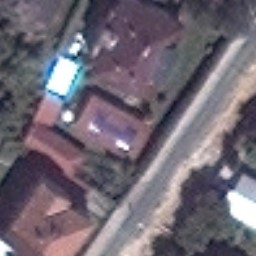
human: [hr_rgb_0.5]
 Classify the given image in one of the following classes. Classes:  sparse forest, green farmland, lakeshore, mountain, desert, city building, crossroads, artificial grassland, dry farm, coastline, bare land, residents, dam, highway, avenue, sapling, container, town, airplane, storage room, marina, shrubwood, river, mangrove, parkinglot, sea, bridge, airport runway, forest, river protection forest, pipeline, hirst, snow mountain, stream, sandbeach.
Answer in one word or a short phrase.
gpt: residents